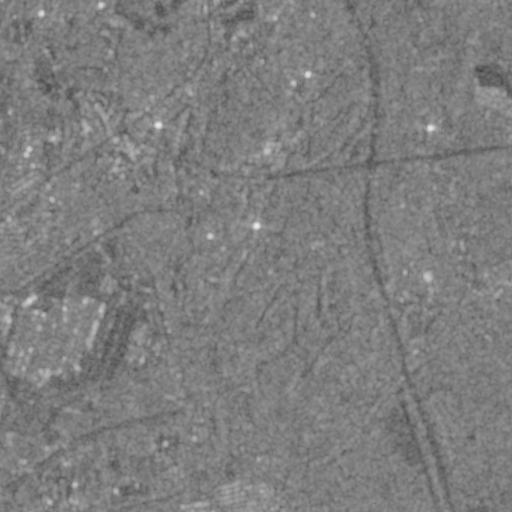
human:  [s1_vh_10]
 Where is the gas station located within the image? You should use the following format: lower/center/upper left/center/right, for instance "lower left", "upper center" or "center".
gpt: The gas station is located in the upper left of the image.
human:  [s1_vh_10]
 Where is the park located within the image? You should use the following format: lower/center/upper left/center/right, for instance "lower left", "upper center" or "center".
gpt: The park is located in the lower right of the image.
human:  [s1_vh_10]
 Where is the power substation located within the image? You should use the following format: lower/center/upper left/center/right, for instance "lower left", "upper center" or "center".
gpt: The power substation is located in the upper left of the image.
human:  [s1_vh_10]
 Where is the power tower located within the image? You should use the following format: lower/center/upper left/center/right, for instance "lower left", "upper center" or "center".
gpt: There is no power tower in the image.

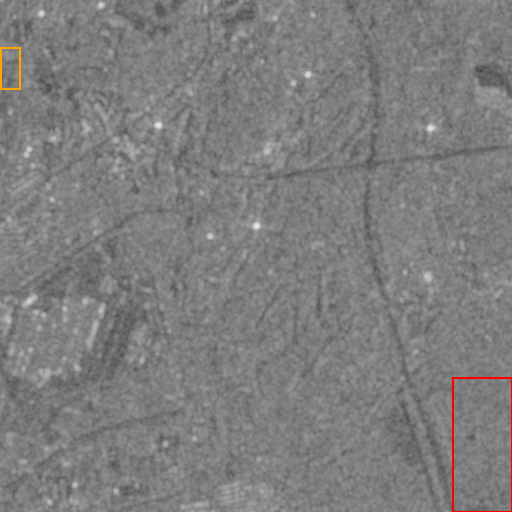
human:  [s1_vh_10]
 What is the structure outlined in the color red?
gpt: The structure outlined in red is a park.
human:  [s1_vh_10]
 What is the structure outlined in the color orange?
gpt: The structure outlined in orange is a power substation.
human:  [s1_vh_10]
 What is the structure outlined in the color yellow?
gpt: There is no yellow outline.